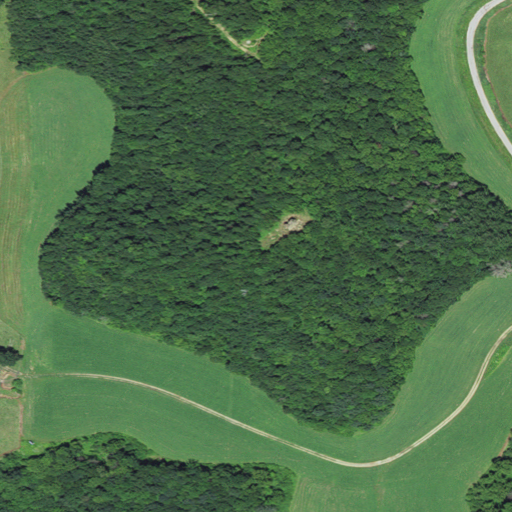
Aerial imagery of mountain in Wisconsin named Chimney Rock containing deciduous forest, cultivated crops, pasture, open development, and mixed forest